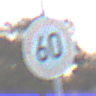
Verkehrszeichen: Geschwindigkeit60
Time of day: SunriseSunset
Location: Outdoor (Nature)
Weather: Clear
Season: Winter
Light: Natural